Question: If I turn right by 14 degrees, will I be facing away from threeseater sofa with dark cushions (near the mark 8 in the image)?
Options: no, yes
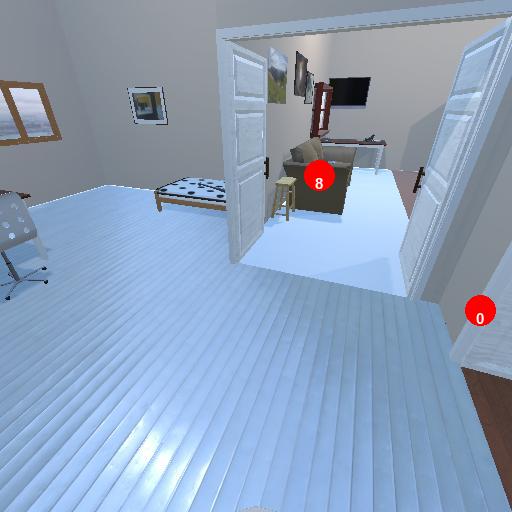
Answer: no